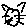
Label: cat